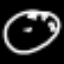
Label: clock